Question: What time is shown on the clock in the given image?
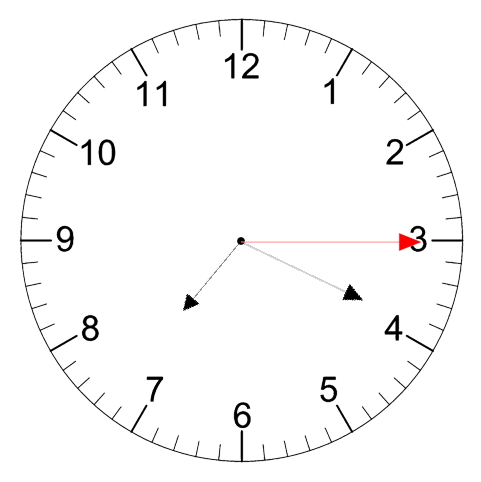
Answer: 07:19:15